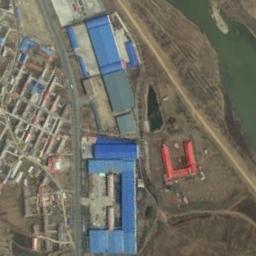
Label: industrial_area